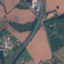
Land use / land cover class: Highway